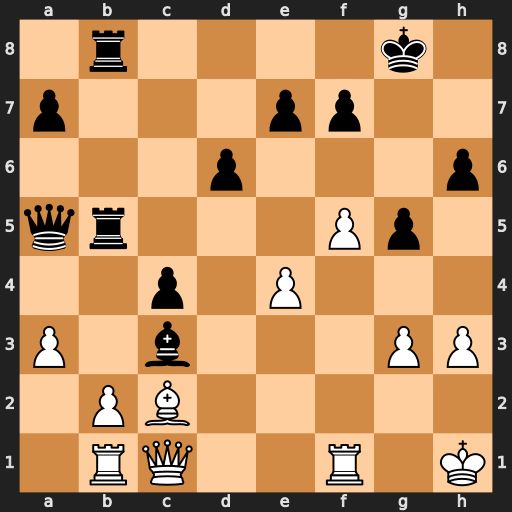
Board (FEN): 1r4k1/p3pp2/3p3p/qr3Pp1/2p1P3/P1b3PP/1PB5/1RQ2R1K
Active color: w
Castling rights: -
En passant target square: -
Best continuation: bxc3